Question: How can I make a for loop that creates a circle with a number inside.
For example 1 2 3 4, it always shows me 1.
Below my code
'''
numberVariable: Array<any> = [0];
@ViewChild('numberVariables', {static: false}) numberVariables: ElementRef;
drawCircle(num) {
let count = "1";
let variables = this.numberVariables;
if (this.numberVariable.length === 0) {
this.numberVariable.push(1);
}
const span: any = this.renderer.createElement('span');
/*span.classList.add("lineCircle");*/
this.renderer.addClass(span, "lineCircle");
span.style.borderColor = "#2A86CA";
span.style.color = "#2A86CA";
let line = this.renderer.createText("__");
this.renderer.appendChild(variables.nativeElement, line);
this.renderer.appendChild(variables.nativeElement, span);
const spantwo: any = this.renderer.createElement('span');
spantwo.classList.add("numberCircle");
spantwo.style.borderColor = "#2A86CA";
spantwo.style.color = "#2A86CA";
let number = this.renderer.createText(count);
let linetwo = this.renderer.createText("__");
this.renderer.appendChild(variables.nativeElement, linetwo);
this.renderer.appendChild(variables.nativeElement, spantwo);
this.renderer.appendChild(spantwo, number);
}
'''
Here is the output of this code

'''
numberVariable: Array<any> = [0];
'''
I start it at 0 because for that I do push 1, so I want it to go through and it shows every time I click on the sequence 1 2 3 4
my html file :
'''
<div id="numberVariables" #numberVariables class="card p-3" (click)="drawCircle($event)">
<span class="numberCircle">
'''
my css file:
'''
#numberVariables {
display: inherit;
}
.numberCircle {
font: 20px Arial, sans-serif;
cursor: pointer;
width: 2em;
height: 2em;
box-sizing: initial;
background: #fff;
border: 0.1em solid #666;
color: #666;
text-align: center;
border-radius: 50%;
line-height: 2em;
box-sizing: content-box;
padding: 11px 16px;
}
.lineCircle {
font-size: 30px;
width: 2em;
color: #666;
position: relative;
top: -10px;
}
'''
the result i want is this:
<URL>
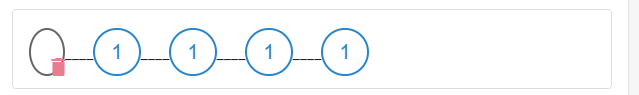
Answer: A bit hard to say without the rest of your code, but looks like you need to change:
'''
let number = this.renderer.createText(count);
'''
to:
'''
let number = this.renderer.createText(num);
'''
It's also worth mentioning that this is not the typical way of writing Angular components, ie heavy use of Renderer rather than template HTML and child components.